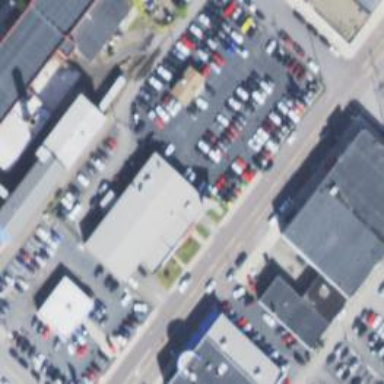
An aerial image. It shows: Building that houses car repair shop.